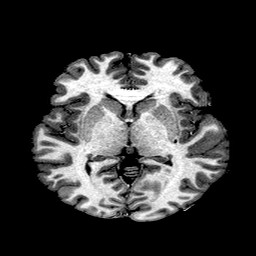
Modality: T1w
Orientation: coronal
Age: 24
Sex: female
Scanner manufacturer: ge
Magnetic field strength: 3 T
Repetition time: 7.66 s
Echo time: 0.003476 s